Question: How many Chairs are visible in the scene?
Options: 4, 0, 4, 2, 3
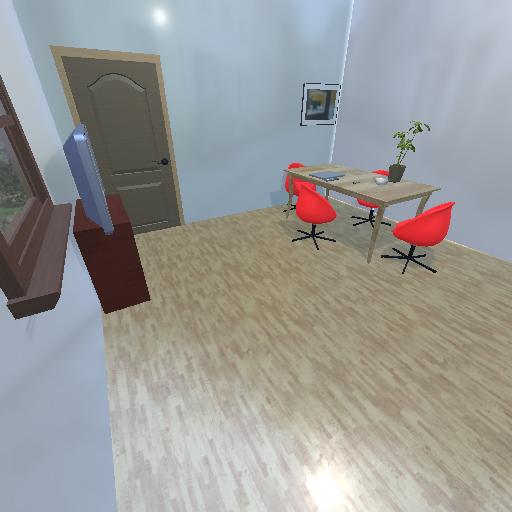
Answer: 4